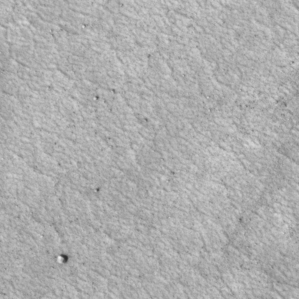
Label: non_frost